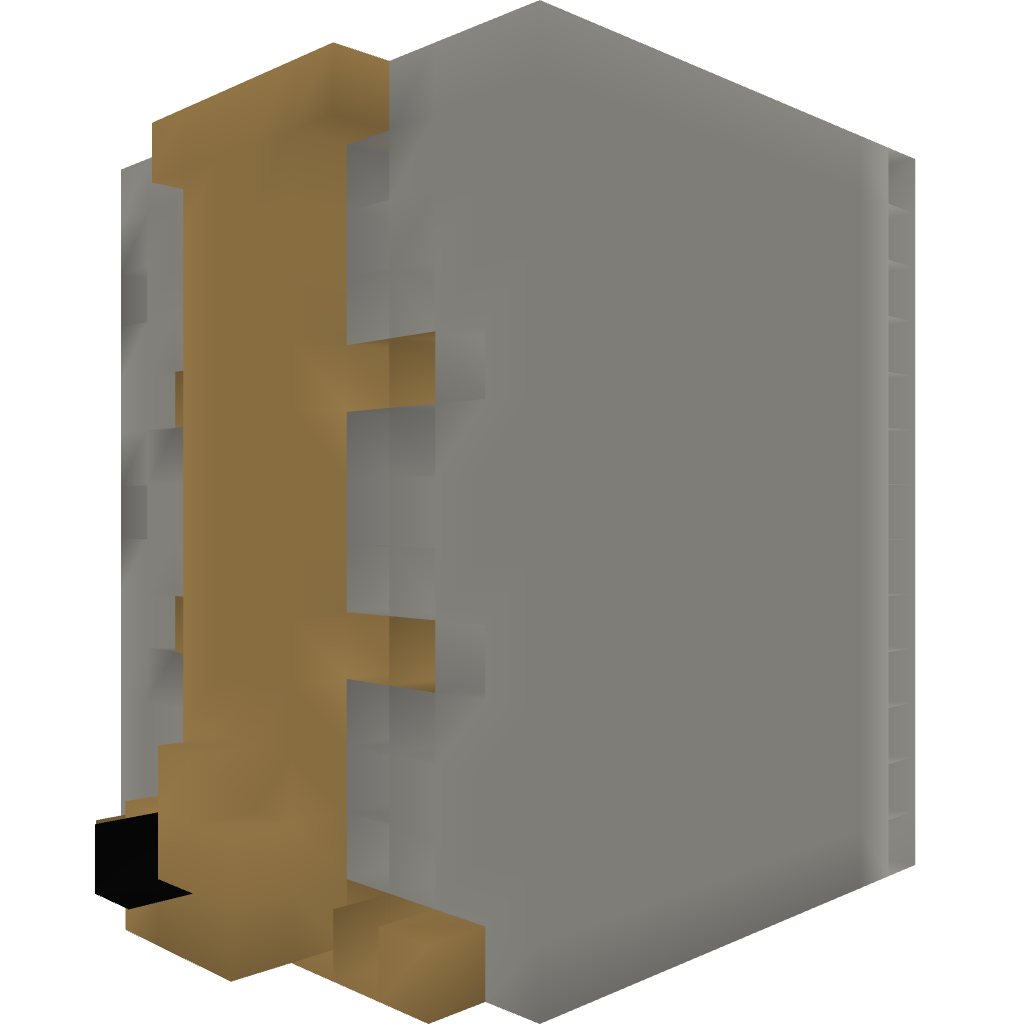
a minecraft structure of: sugar cane farm